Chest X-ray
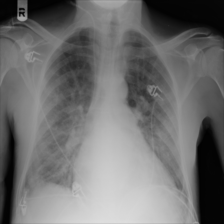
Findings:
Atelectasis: negative
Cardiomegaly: negative
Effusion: negative
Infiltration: positive
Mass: negative
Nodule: negative
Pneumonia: negative
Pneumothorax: negative
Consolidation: negative
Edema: negative
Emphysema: negative
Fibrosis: negative
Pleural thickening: negative
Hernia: negative